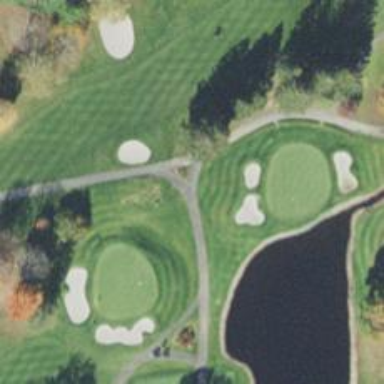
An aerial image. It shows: Pathway for golfing.